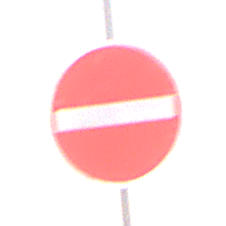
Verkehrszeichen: VerbotDerEinfahrt
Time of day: MorningAfternoon
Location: Outdoor (Nature)
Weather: Overcast
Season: NotSpecified
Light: Natural